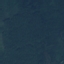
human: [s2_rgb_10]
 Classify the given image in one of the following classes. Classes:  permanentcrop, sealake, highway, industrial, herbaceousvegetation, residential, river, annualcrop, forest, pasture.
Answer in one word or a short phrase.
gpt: Forest